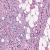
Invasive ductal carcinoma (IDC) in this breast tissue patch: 1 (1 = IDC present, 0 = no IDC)